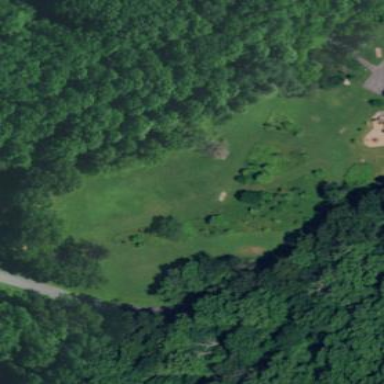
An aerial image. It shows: Disc golf course on leisure land.